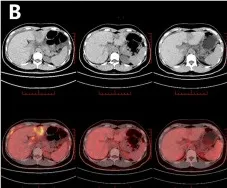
The PET-CT images for evaluating the treatment response. Left liver.
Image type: radiology (pet)